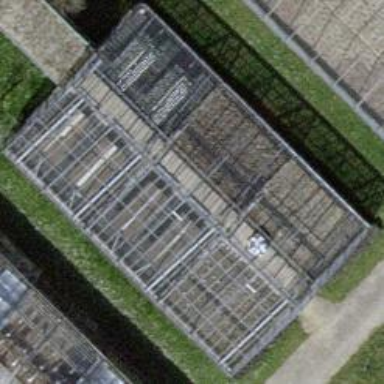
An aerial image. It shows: Greenhouse.